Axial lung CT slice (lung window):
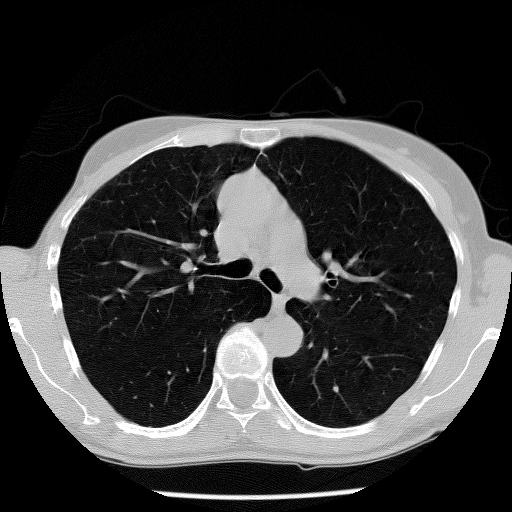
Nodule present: no